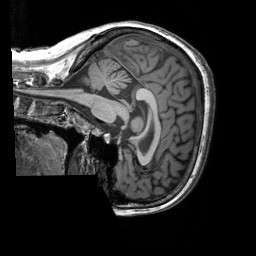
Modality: T1w
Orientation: sagittal
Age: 25
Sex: female
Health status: healthy
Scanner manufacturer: siemens
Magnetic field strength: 3 T
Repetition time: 2.3 s
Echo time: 0.00303 s